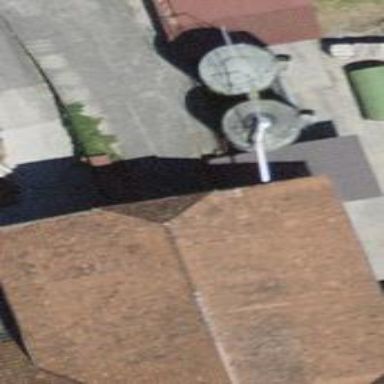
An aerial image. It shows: Silo.